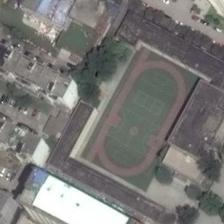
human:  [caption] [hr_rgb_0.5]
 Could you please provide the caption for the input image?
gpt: a playground is surrounded by many buildings and some green trees .

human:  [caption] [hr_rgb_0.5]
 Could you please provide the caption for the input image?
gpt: a playground is surrounded by some green trees and many buildings .

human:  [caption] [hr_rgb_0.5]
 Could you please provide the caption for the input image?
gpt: some buildings and green trees are around a playground .

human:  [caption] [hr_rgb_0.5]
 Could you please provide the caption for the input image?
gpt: what sits behind the main building is a playground including a baksetball court and a tennis court .

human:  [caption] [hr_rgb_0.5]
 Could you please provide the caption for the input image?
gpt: a playground is surrounded by many buildings and some green trees .